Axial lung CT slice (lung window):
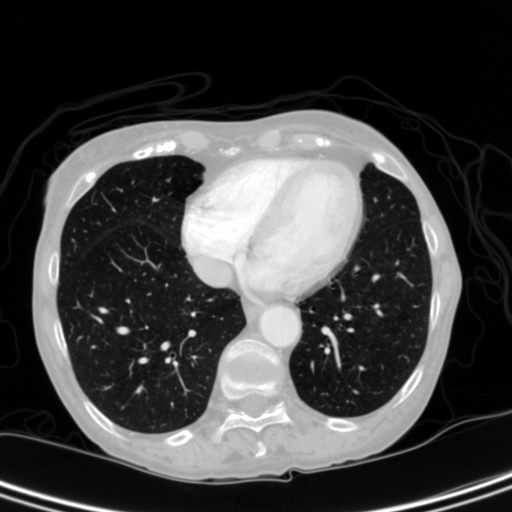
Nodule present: no